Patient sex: M
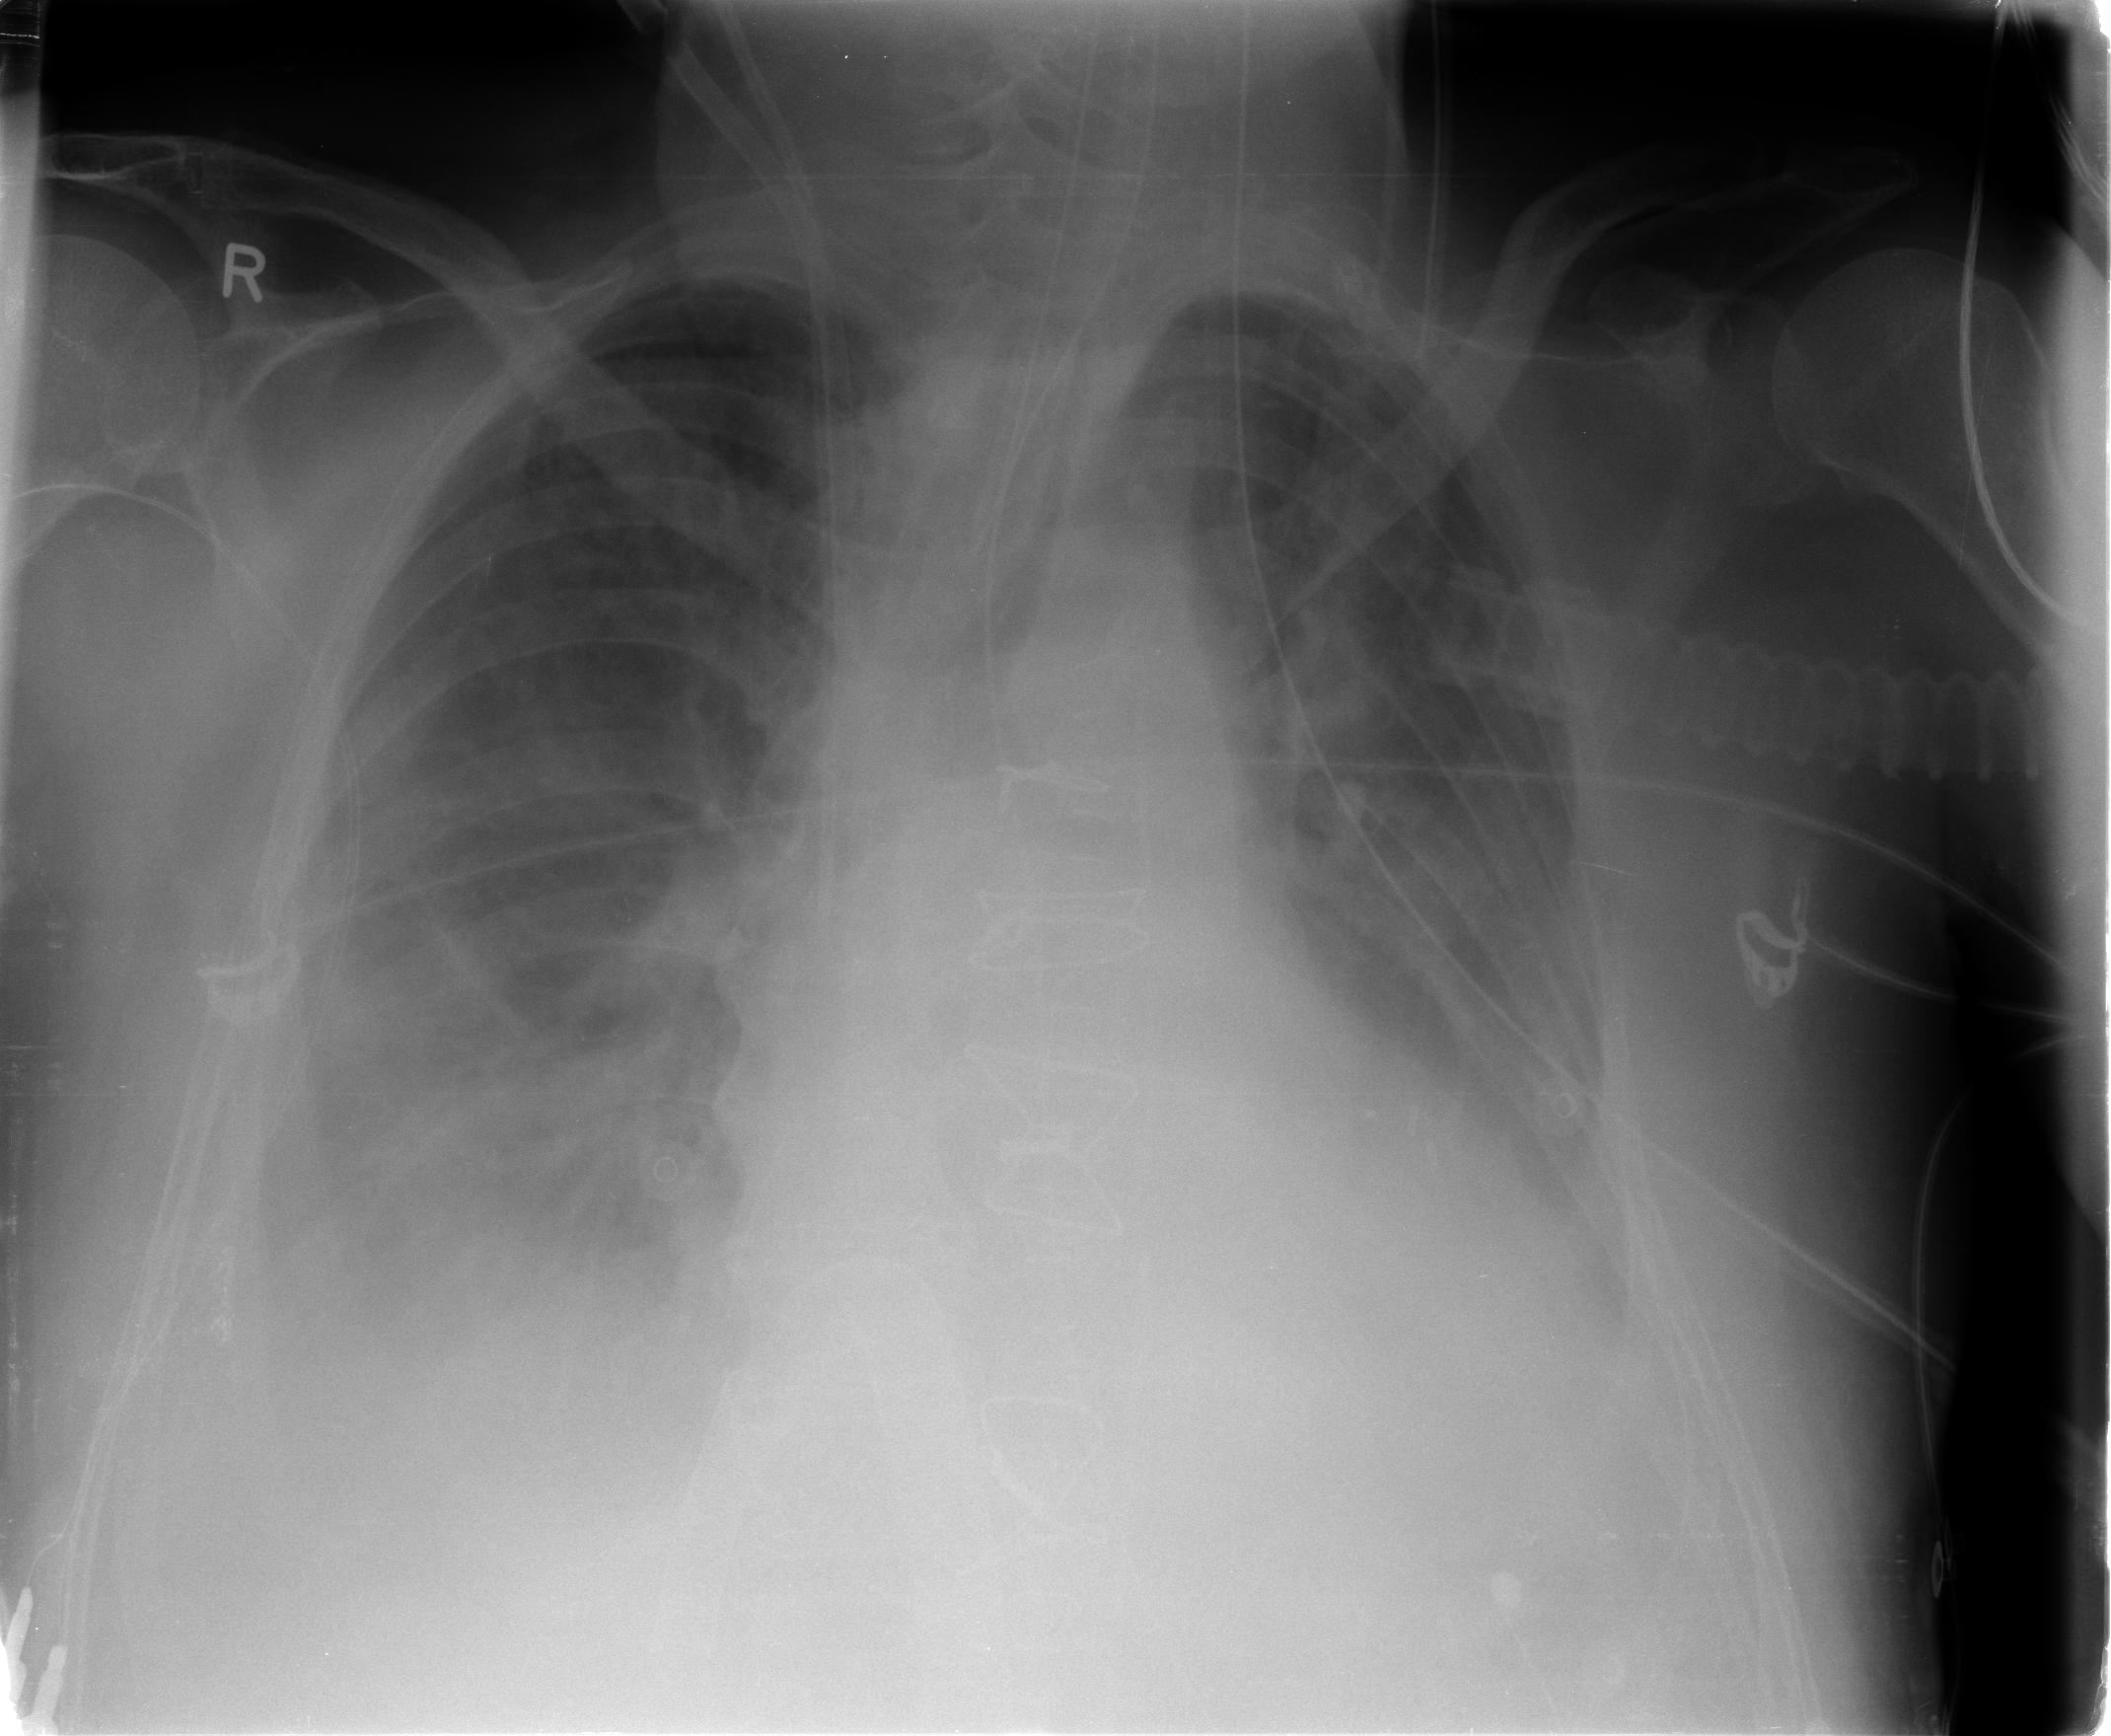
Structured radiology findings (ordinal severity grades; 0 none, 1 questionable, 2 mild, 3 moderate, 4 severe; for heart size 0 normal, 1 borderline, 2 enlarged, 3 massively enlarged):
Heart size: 2
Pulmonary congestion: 2
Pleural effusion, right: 3
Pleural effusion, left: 3
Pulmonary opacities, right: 3
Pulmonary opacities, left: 2
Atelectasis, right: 2
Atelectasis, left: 2